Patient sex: M
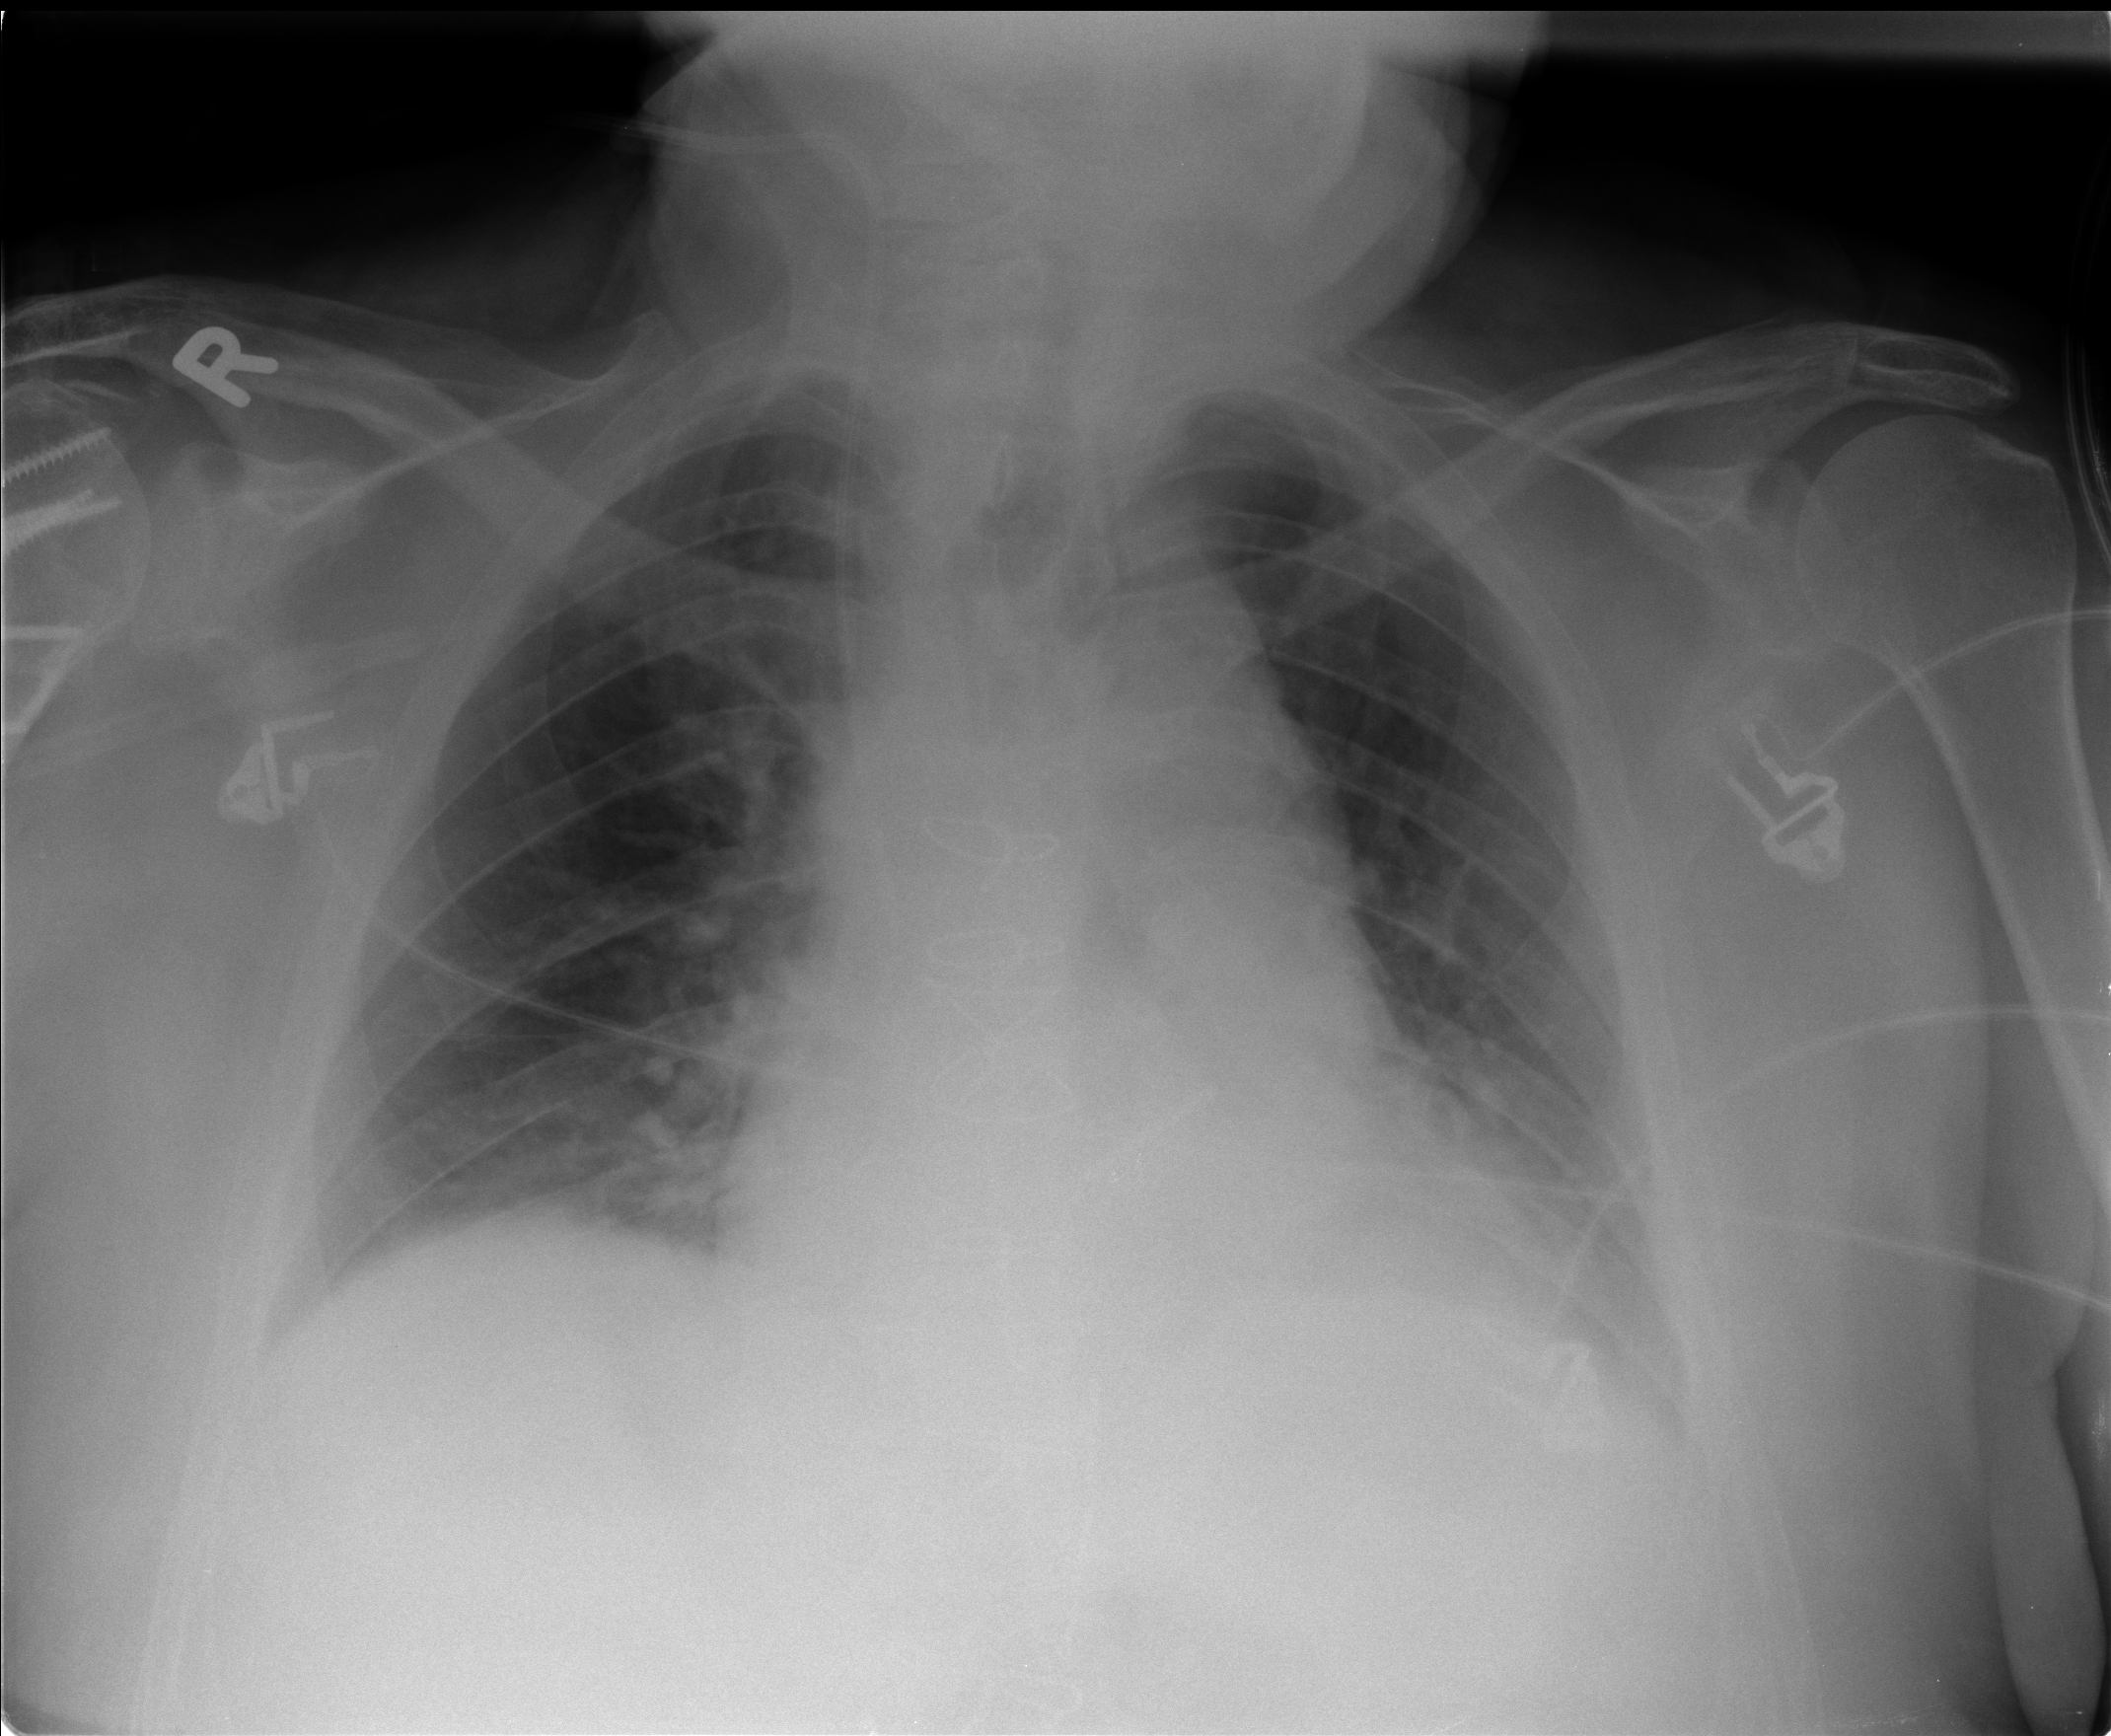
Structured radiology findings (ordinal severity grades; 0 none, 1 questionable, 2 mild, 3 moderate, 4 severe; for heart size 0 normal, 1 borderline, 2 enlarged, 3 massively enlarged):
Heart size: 2
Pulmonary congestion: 2
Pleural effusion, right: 0
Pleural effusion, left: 1
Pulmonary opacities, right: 1
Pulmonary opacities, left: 0
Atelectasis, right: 1
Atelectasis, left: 2